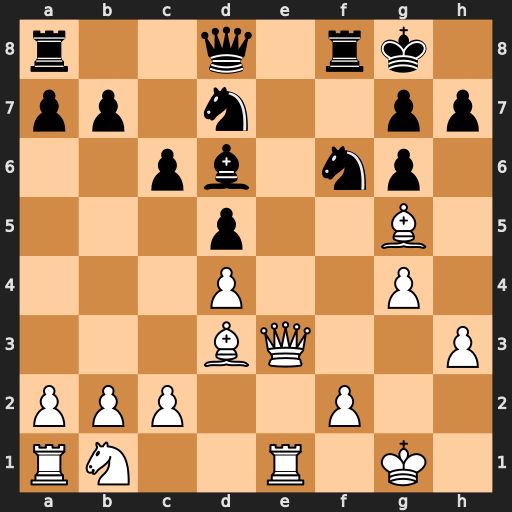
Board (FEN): r2q1rk1/pp1n2pp/2pb1np1/3p2B1/3P2P1/3BQ2P/PPP2P2/RN2R1K1
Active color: w
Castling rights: -
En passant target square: -
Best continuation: Qe6+ Rf7 Qxd6